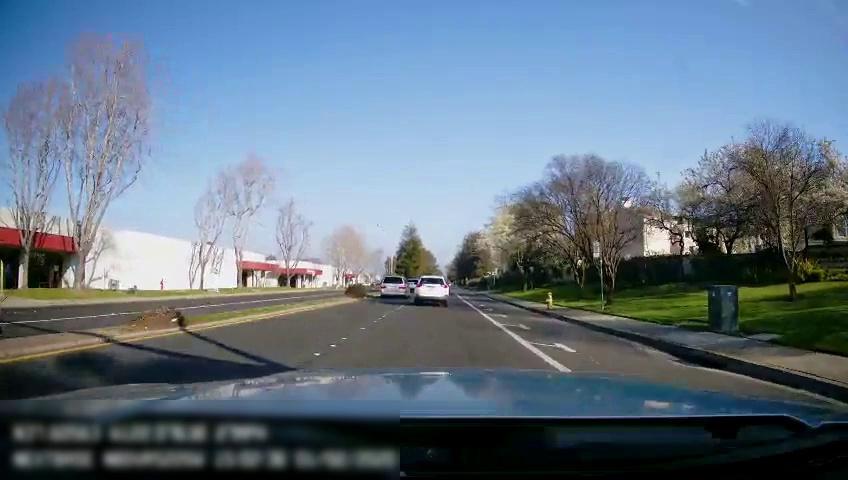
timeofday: Day
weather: Sunny
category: Drivable Space
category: Drivable Space
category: Vehicles | SUV
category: Vehicles | Van
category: Vehicles | SUV
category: Lanes | Alternate Lane
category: Lanes | Opposite Lane
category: Lanes | Current Lane
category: Lanes | Current Lane